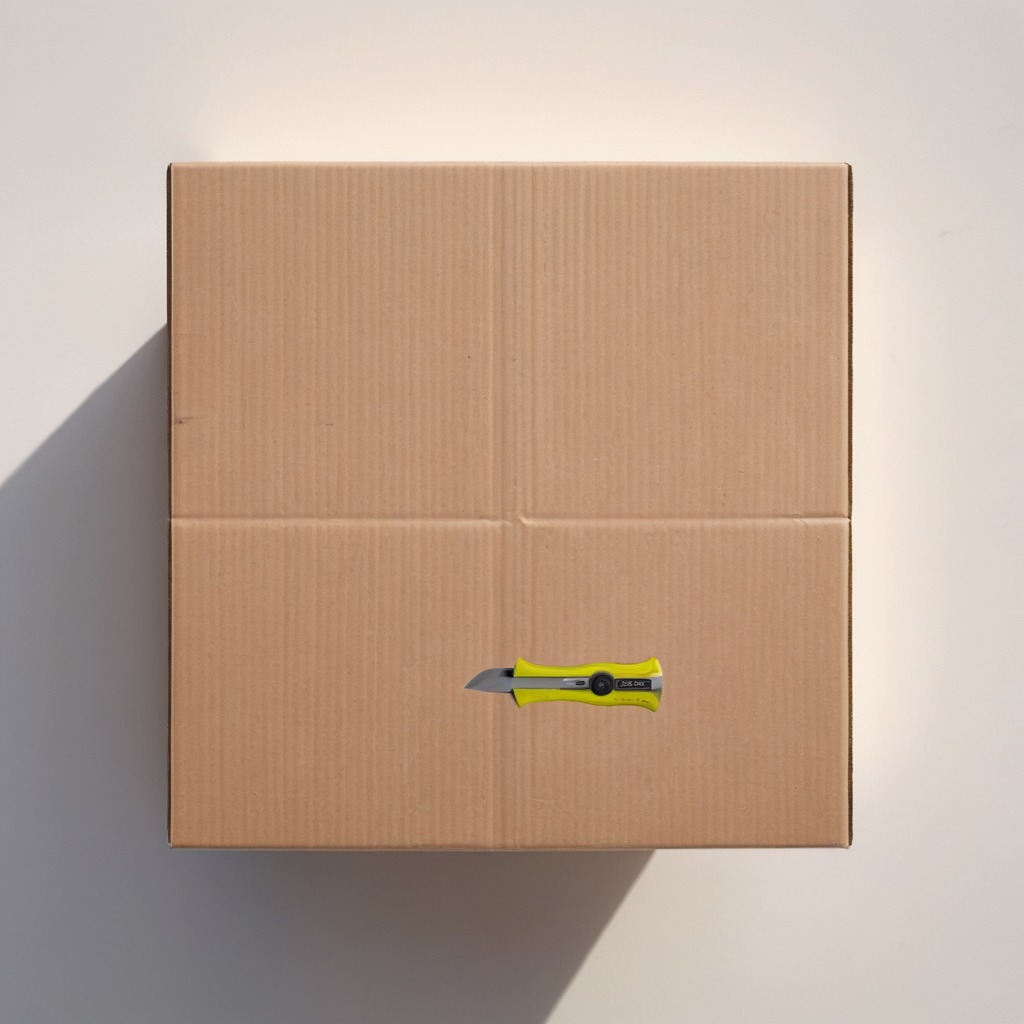
A utility knife lies on the cardboard box surface.